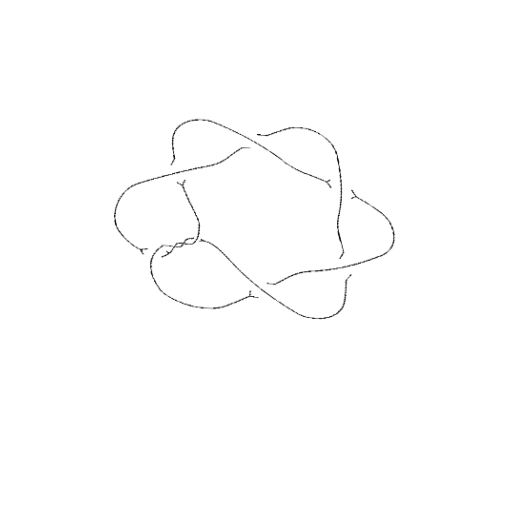
Crossing number: 9